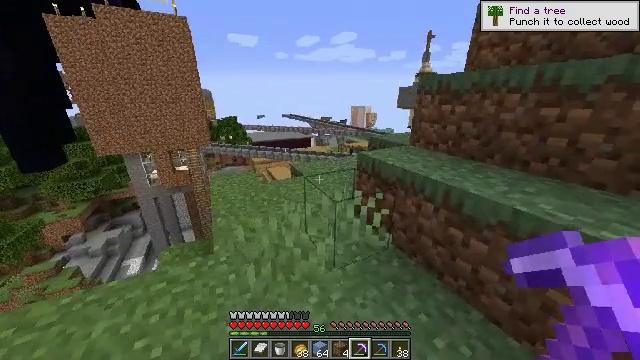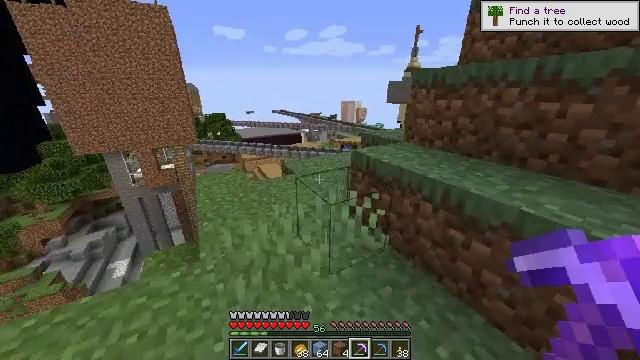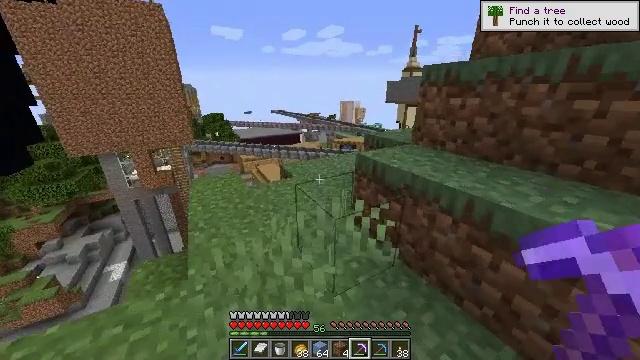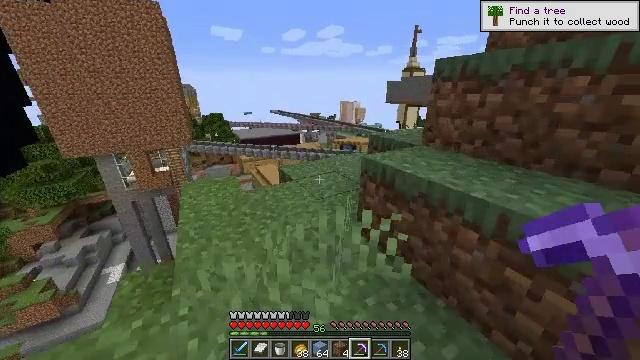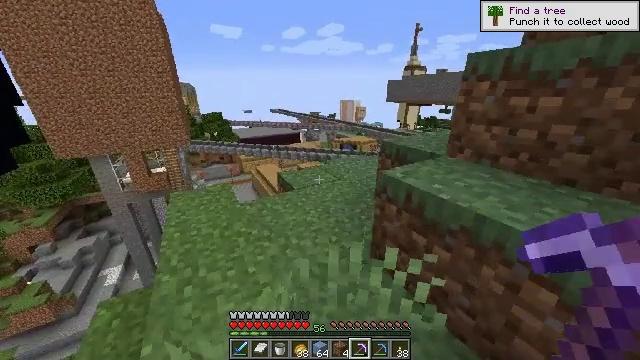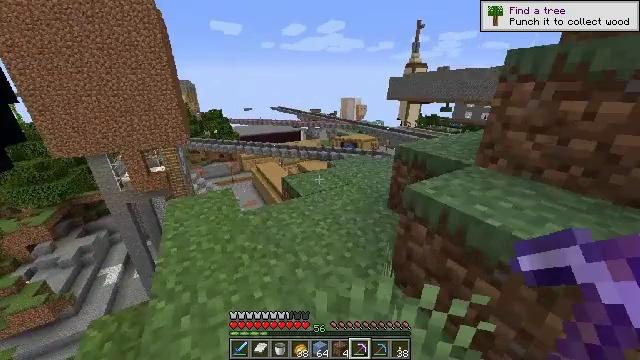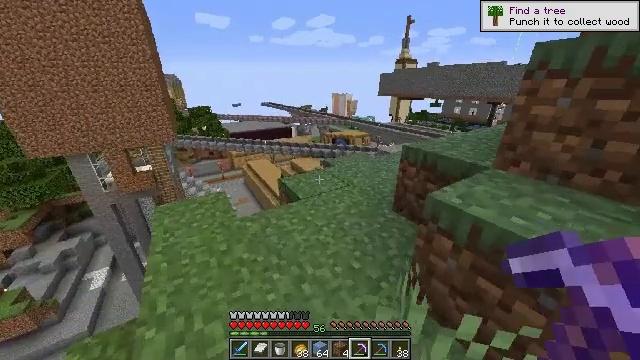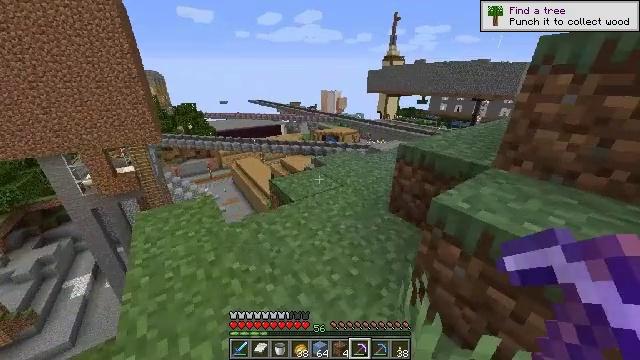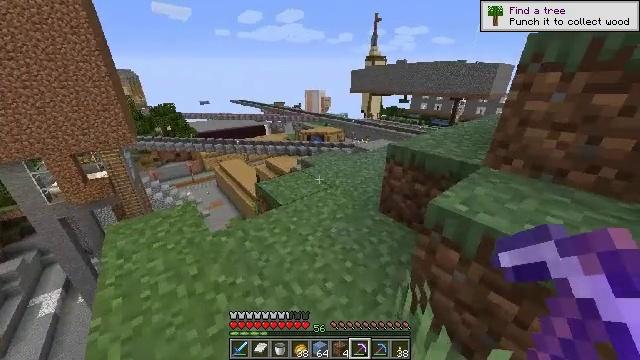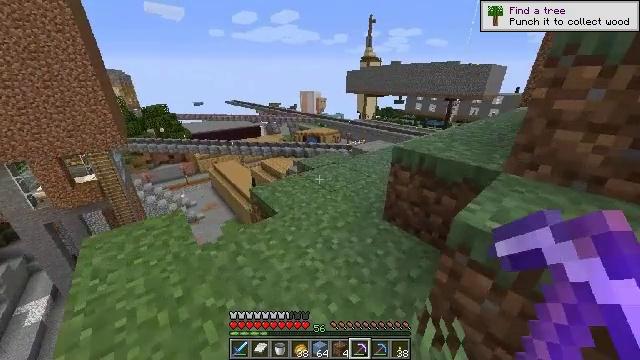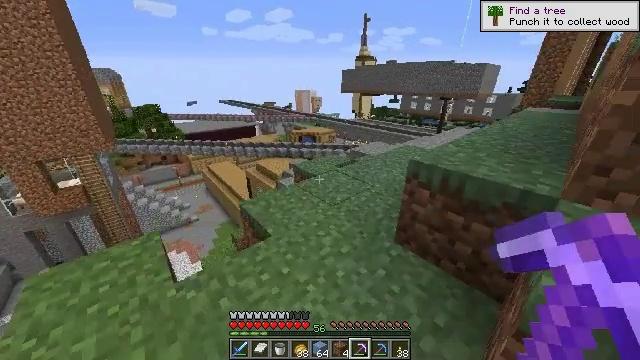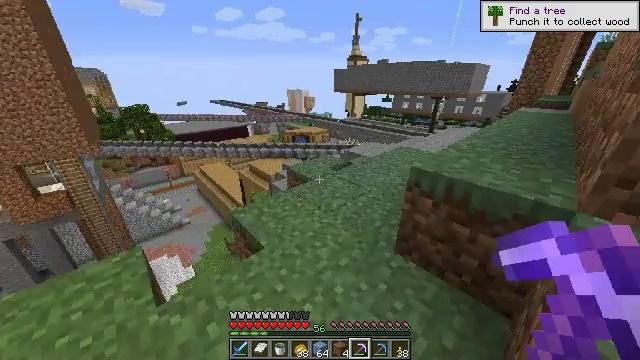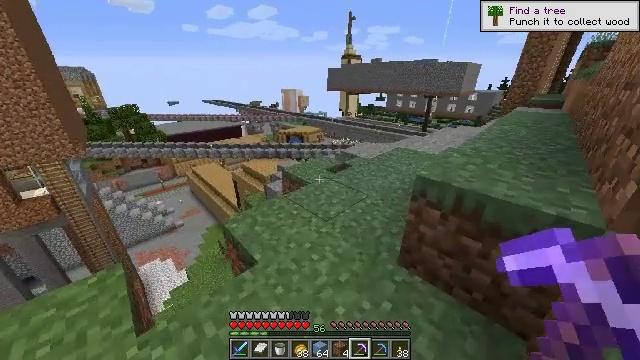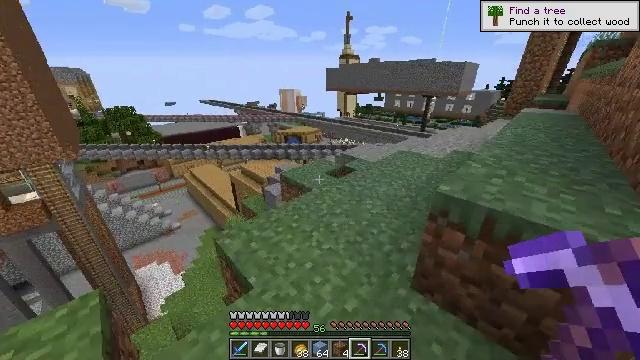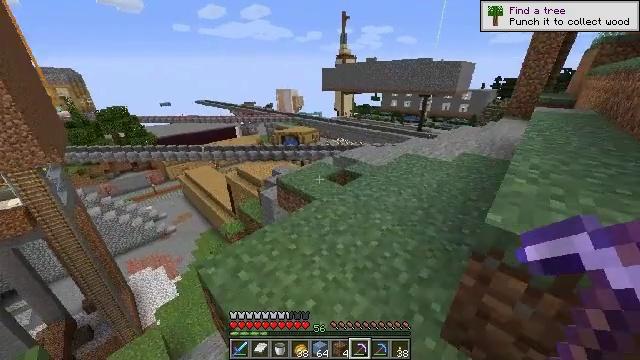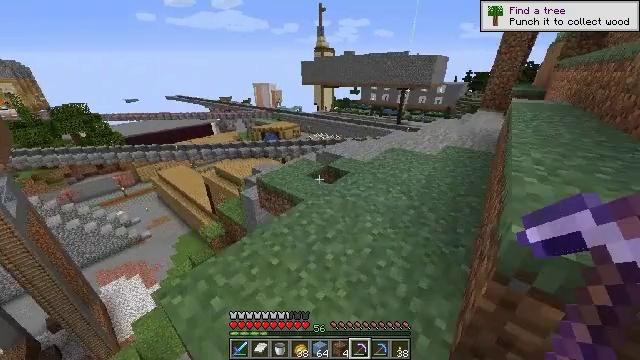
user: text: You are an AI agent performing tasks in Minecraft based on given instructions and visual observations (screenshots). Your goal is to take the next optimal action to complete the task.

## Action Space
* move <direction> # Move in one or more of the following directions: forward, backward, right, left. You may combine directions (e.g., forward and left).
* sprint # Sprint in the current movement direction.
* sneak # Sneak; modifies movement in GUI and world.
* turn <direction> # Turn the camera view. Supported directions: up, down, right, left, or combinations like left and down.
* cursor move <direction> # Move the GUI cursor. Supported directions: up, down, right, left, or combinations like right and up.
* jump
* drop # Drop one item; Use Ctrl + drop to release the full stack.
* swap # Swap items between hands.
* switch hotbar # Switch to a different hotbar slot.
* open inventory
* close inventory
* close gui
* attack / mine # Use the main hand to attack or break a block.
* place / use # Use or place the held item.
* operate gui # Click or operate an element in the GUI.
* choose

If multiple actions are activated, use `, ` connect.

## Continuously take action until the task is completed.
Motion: motion action
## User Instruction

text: Interact with the crafting table to form packed ice.
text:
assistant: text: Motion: move forward, turn right and down
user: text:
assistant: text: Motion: move forward
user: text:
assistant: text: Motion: move forward
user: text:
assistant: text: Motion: move forward and move left
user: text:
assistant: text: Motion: move forward and move left
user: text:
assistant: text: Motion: move forward and move left, turn right and down
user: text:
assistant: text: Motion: move forward, turn right
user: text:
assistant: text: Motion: move forward, turn right
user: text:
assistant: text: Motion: move forward, turn right
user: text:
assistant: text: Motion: move forward, turn right
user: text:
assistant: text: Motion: move forward, turn right
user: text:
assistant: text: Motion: move forward, turn right
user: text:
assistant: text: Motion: move forward
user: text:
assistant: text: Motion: move forward
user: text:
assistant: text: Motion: move forward, turn right and down
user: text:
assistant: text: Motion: move forward, turn right and down
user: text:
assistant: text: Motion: move forward, turn right and down
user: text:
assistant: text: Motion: move forward, turn right
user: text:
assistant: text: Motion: move forward, turn right
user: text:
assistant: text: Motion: move forward, turn right
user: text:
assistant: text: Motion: move forward, turn right
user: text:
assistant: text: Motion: move forward, turn right
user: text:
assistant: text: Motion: move forward
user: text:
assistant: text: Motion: move forward
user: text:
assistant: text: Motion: move forward
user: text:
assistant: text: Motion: move forward
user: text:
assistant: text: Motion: move forward
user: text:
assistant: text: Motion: move forward
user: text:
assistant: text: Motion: move forward
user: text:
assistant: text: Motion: move forward